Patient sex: M
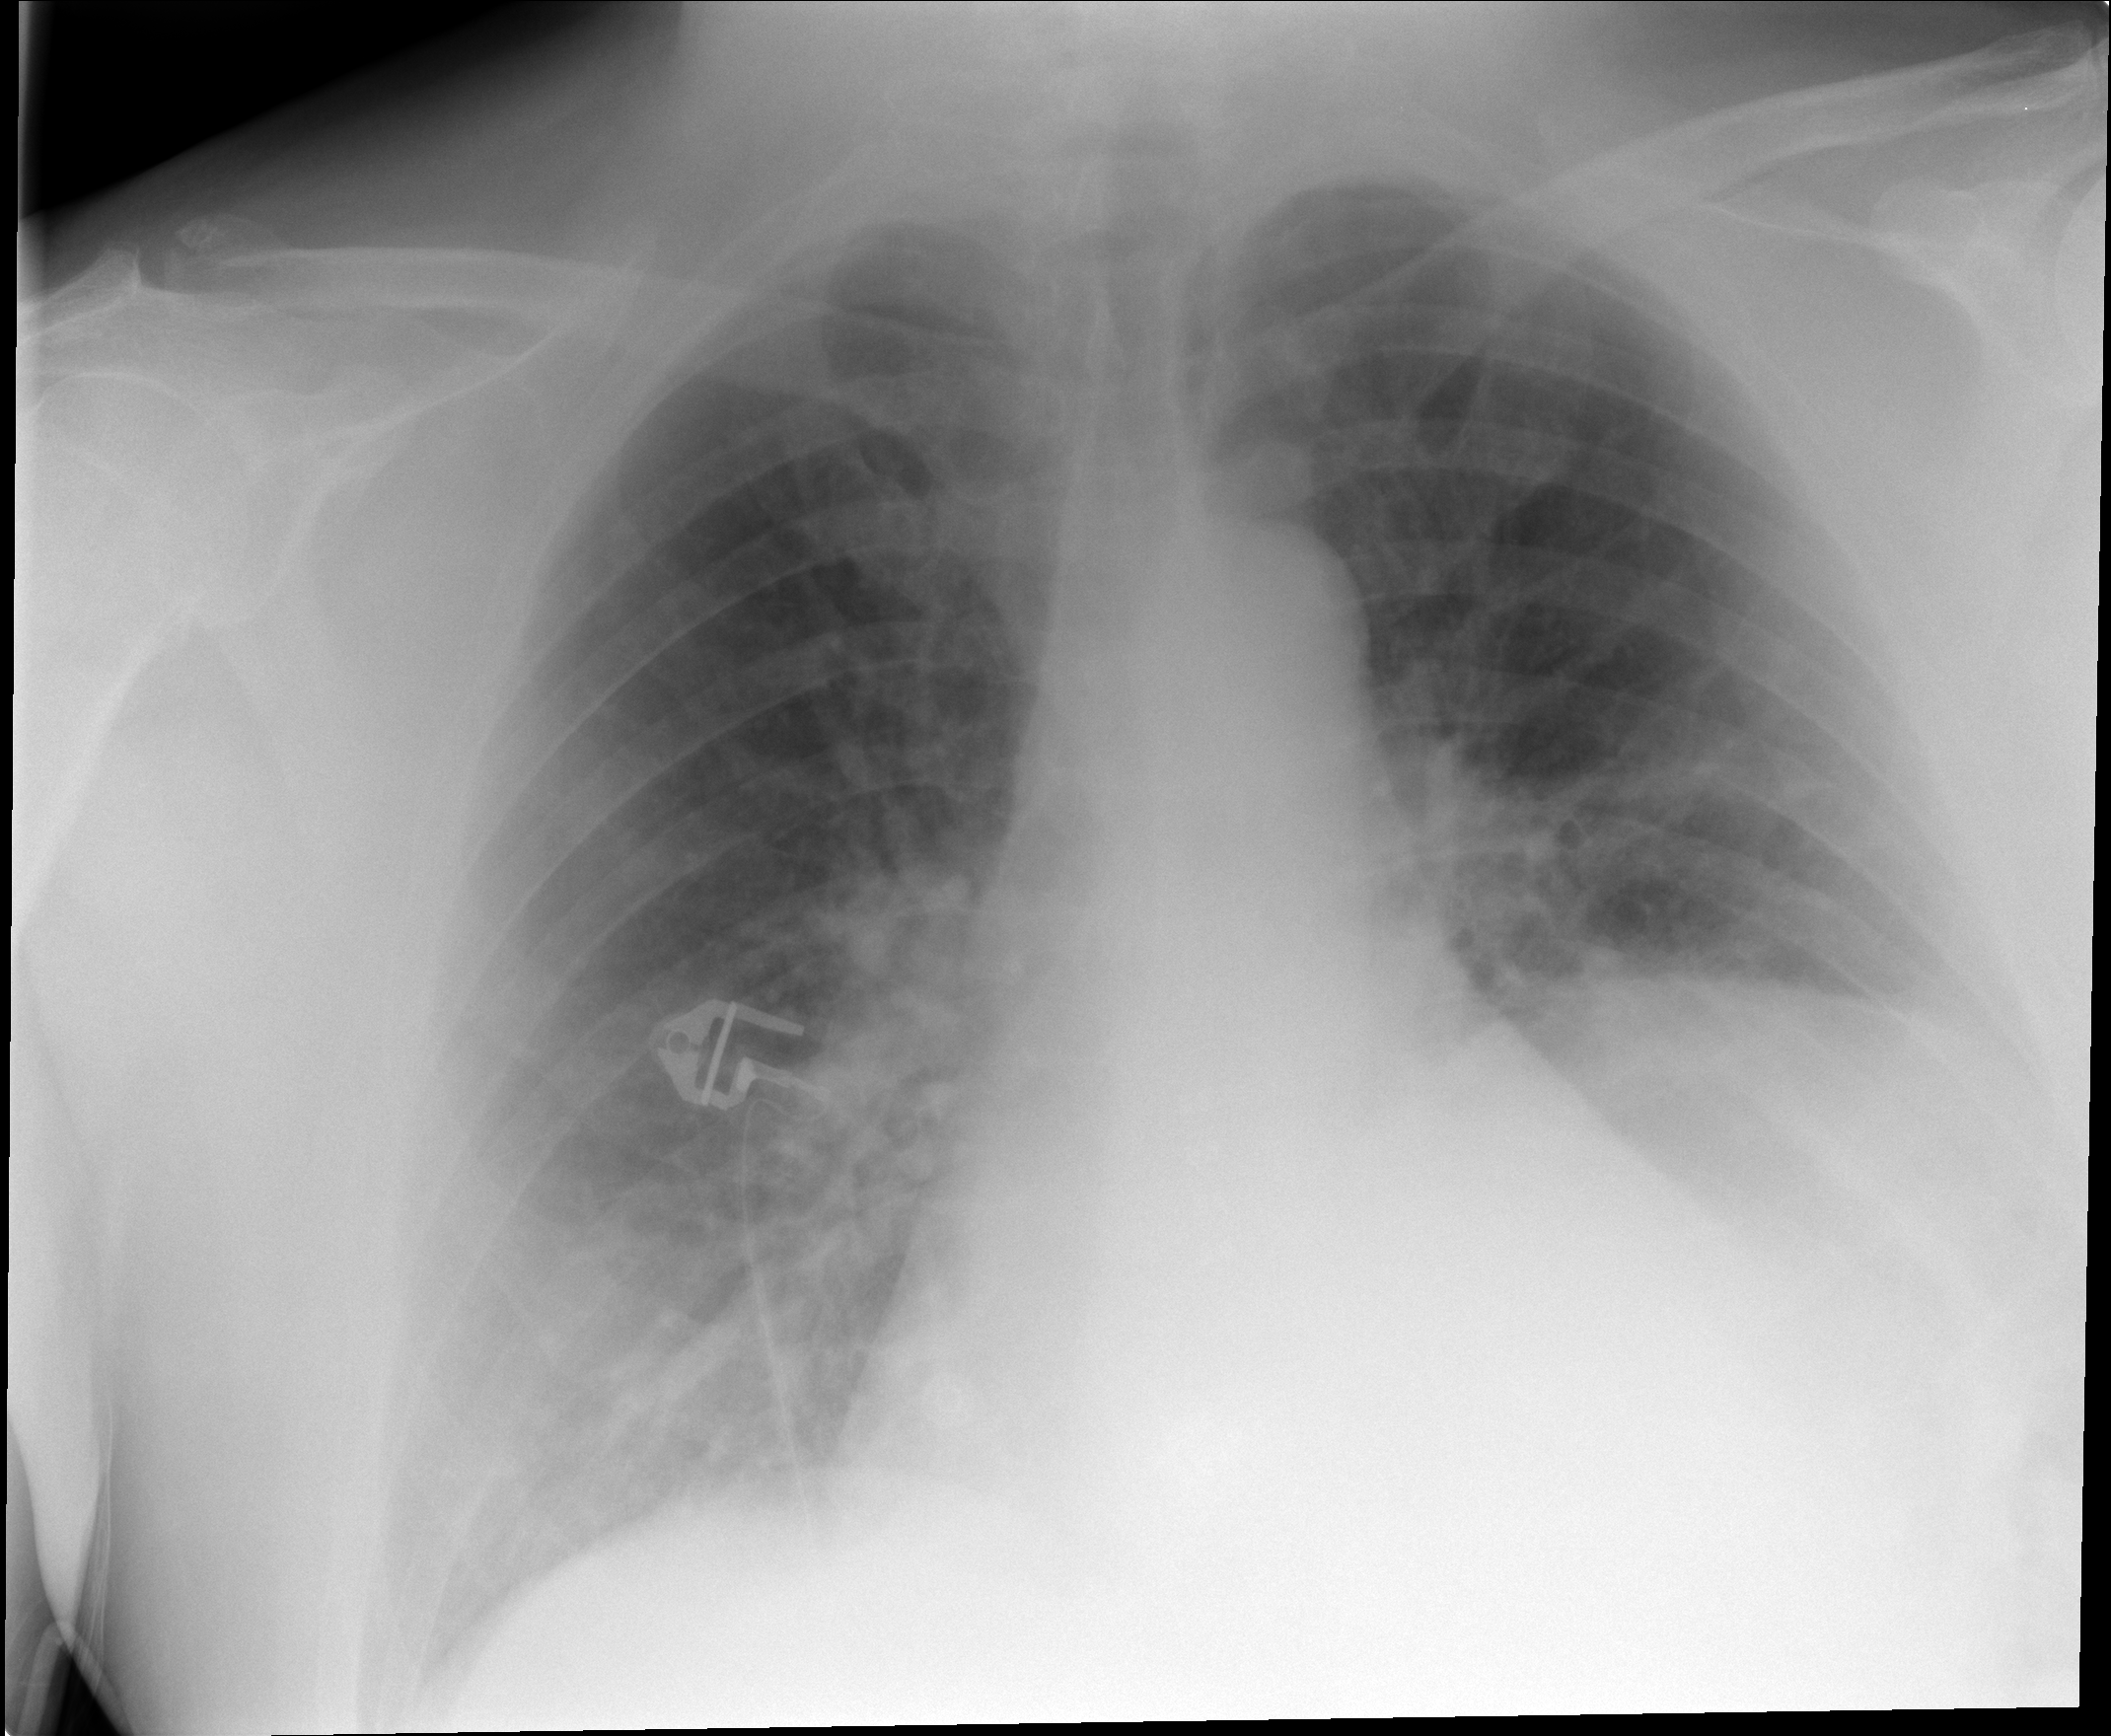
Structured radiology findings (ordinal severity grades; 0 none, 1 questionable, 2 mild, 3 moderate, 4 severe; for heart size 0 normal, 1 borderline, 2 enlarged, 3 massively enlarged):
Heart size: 2
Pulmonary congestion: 2
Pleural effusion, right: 0
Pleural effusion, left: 1
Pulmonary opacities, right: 2
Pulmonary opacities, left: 0
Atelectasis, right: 0
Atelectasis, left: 2